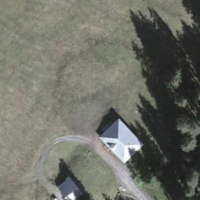
EUNIS habitat code: 26
Species observed at this site:
Chrysosplenium alternifolium